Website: ulta-beauty
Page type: customer-info-address
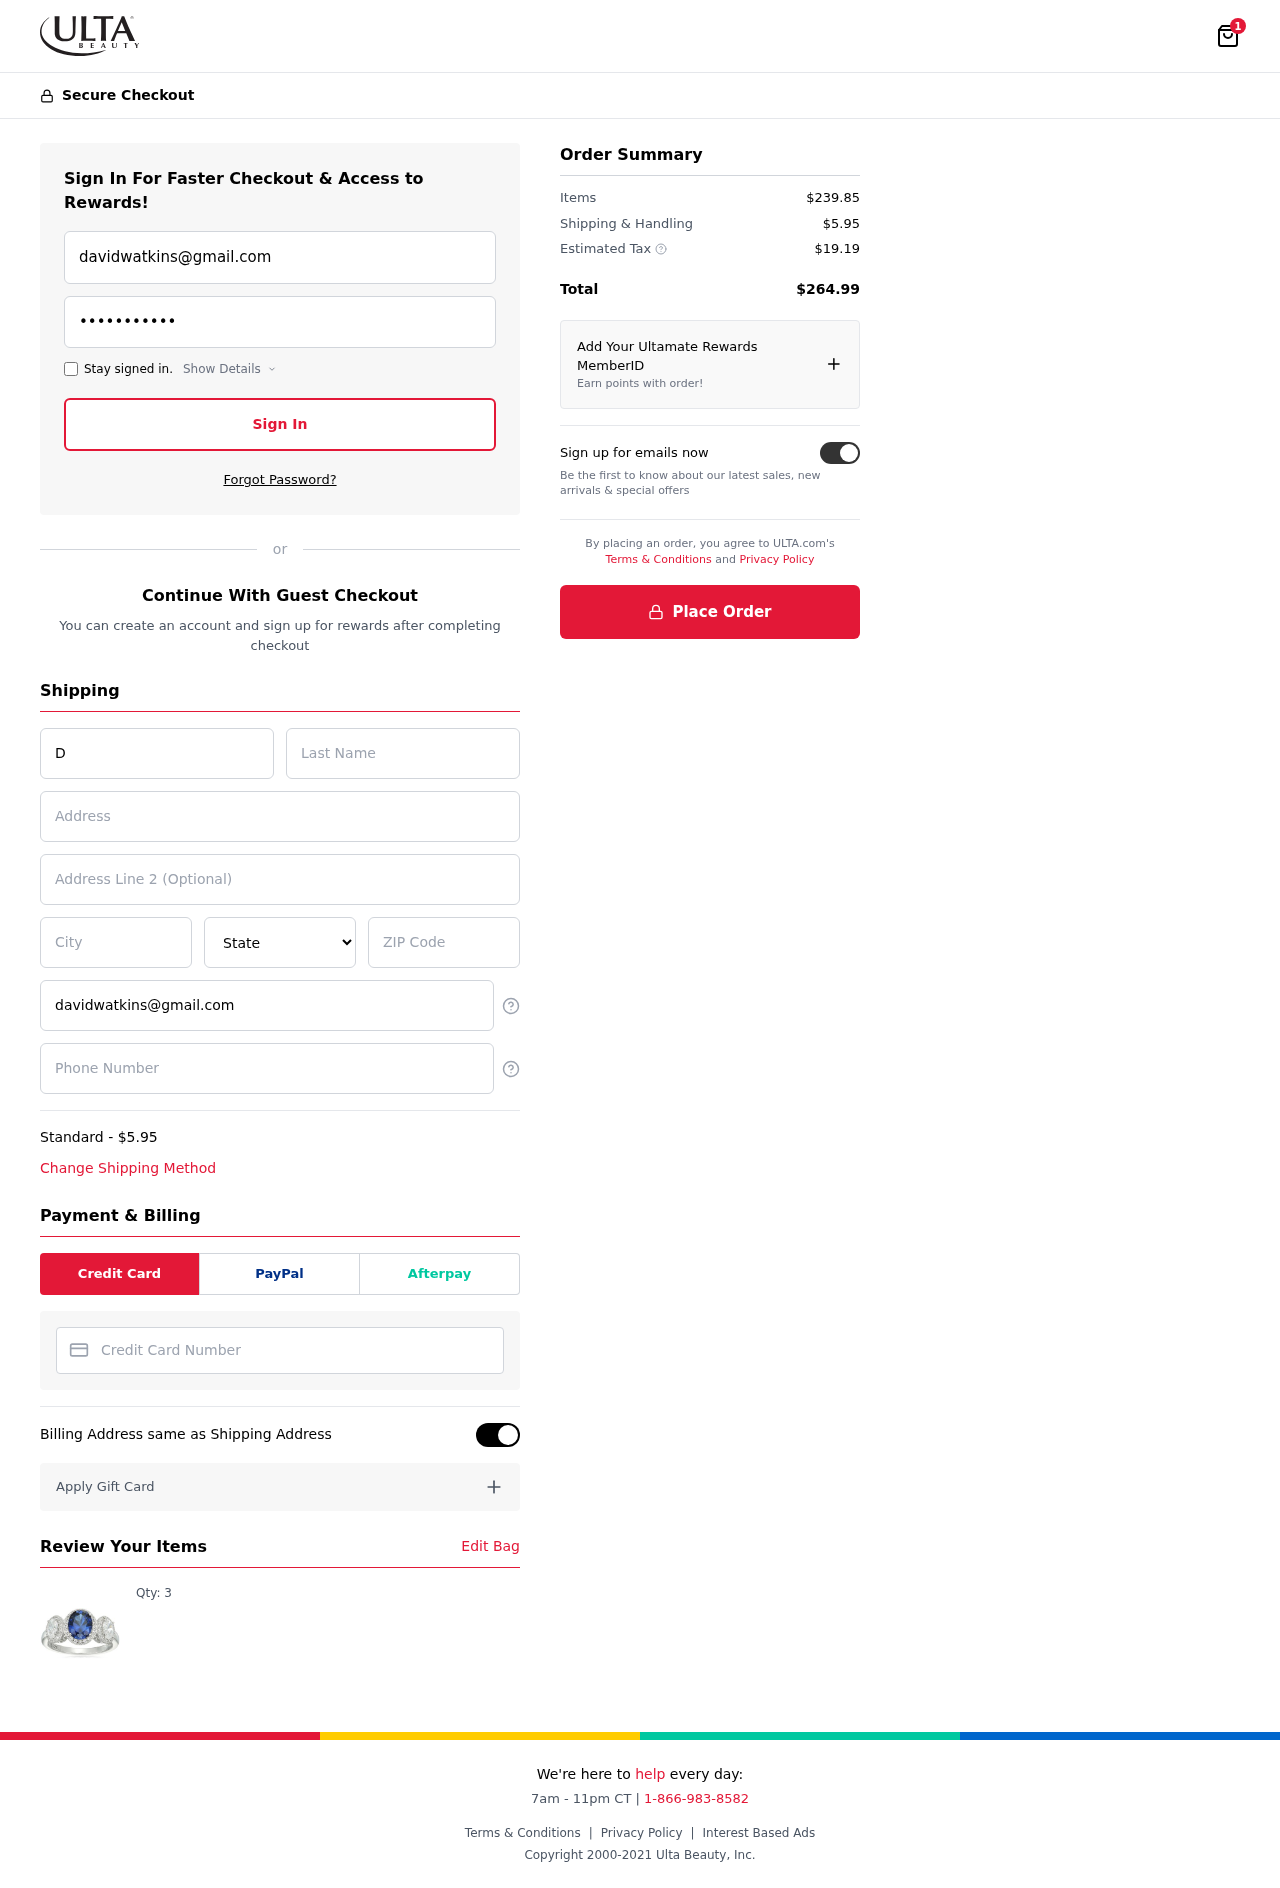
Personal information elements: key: PII_CARD_NUMBER
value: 6011 2875 1752 5157
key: PII_CITY
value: Heatherside
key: PII_EMAIL
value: davidwatkins@gmail.com
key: PII_FIRSTNAME
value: David
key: PII_LASTNAME
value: Watkins
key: PII_PHONE
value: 4988485117
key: PII_POSTCODE
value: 41932
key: PII_STATE
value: Wyoming
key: PII_STREET
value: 17073 Cohen Centers
Product elements: key: PRODUCT1_QUANTITY
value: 3
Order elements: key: ORDER_NUM_ITEMS
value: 1
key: ORDER_SHIPPING_COST
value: $5.95
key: ORDER_ITEMS_TOTAL
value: $239.85
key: ORDER_SHIPPING_COST2
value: $5.95
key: ORDER_TAX
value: $19.19
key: ORDER_TOTAL
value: $264.99